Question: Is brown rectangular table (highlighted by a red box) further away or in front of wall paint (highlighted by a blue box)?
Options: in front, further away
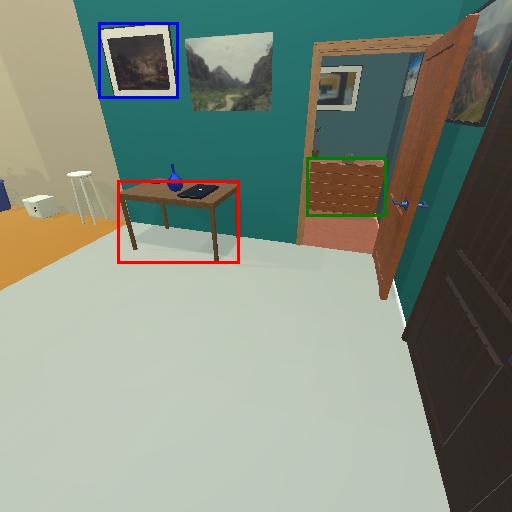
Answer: in front